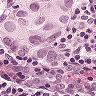
Metastatic tissue present: yes